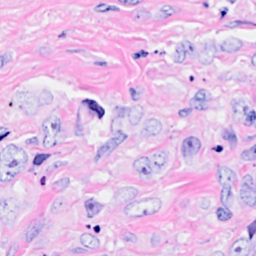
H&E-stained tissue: Breast